Question: I have a windows.bat file which is actually my custom installer. When everything is installed i finally need to create one desktop shortcut icon, which has icon, and link to execute my Java jar. I successfully made one but its using VBS, what i am trying to do now is avoid using VBS but do it completely using BATCH file only. But how do i make this following in BATCH file?
Example:

1) Create an empty file vbs.vbs and paste this code to desktop
'''
set WshShell = WScript.CreateObject("WScript.Shell" )
strDesktop = WshShell.SpecialFolders("AllUsersDesktop" )
set oShellLink = WshShell.CreateShortcut(strDesktop & "\StackOverflow shortcut.lnk")
oShellLink.TargetPath = "c:pplication folderpplication.exe"
oShellLink.WindowStyle = 1
oShellLink.IconLocation = "c:pplication folderpplication.ico"
oShellLink.Description = "Shortcut Script"
oShellLink.WorkingDirectory = "c:pplication folder"
oShellLink.Save
'''
2) Double click the the vbs.vbs file and instantly it creates a shortcut file
in the desktop tested in Windows XP works
But how do i skip the VBS process and do it completely from my BATCH script?
(Is there any way using 'RUNDLL32.EXE APPWIZ.CPL,NewLinkHere (Dest)')
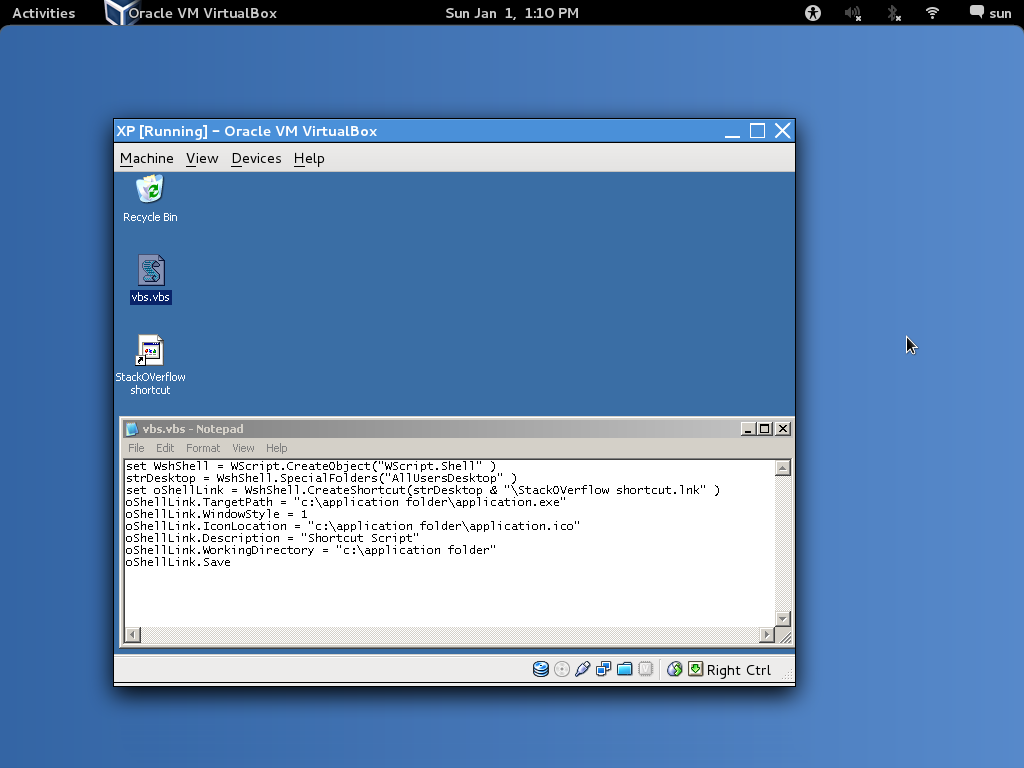
Answer: This was asked and answered before here:
<URL>
One of the provided answers (not the accepted one) has this link:
<URL>
The relevant script is:
'''
@echo off & setlocal
::For Windows NT 4.0 users only!!!
::Creates LNK and PIF files from the command line.
::Author: Walter Zackery
if not %1[==[ if exist %1 goto start
echo You must pass the path of a file or folder to the
echo batch file as a shortcut target.
if not %1[==[ echo %1 is not an existing file or folder
(pause & endlocal & goto:eof)
:start
(set hkey=HKEY_CURRENT_USER\Software\Microsoft\Windows)
(set hkey=%hkey%\CurrentVersion\Explorer\Shell Folders)
(set inf=rundll32 setupapi,InstallHinfSection DefaultInstall)
start/w regedit /e %temp%\#57#.tmp "%hkey%"
for /f "tokens=*" %%? in (
'dir/b/a %1? 2^>nul') do (set name=%%~nx?)
for /f "tokens=2* delims==" %%? in (
'findstr/b /i """desktop"""= %temp%\#57#.tmp') do (set d=%%?)
for /f "tokens=2* delims==" %%? in (
'findstr/b /i """programs"""= %temp%\#57#.tmp') do (set p=%%?)
(set d=%d:\=\%) & (set p=%p:\=\%)
if not %2[==[ if exist %~fs2
ul (set d=%~fs2)
if not %2[==[ if exist %~fs2nul (set d=%~fs2)
set x=if exist %2
ul
if not %2[==[ if not %d%==%2 %x% if "%~p2"=="" set d=%2
echo %d%|find ":" >nul||(set d=%d%\)
(set file=""""""%1"""""")
for /f "tokens=1 delims=:" %%? in ("%file:"=%") do set drive=%%?
(set progman=setup.ini, progman.groups,,)
echo > %temp%\#k#.inf [version]
echo >>%temp%\#k#.inf signature=$chicago$
echo >>%temp%\#k#.inf [DefaultInstall]
echo >>%temp%\#k#.inf UpdateInis=Addlink
echo >>%temp%\#k#.inf [Addlink]
echo >>%temp%\#k#.inf %progman% ""group200="}new{"""
echo >>%temp%\#k#.inf setup.ini, group200,, """%name%"",%file%
start/w %inf% 132 %temp%\#k#.inf
del %temp%\#k#.inf %temp%\#57#.tmp
move %p%"}new{\*.*" %d% >nul 2>&1
rd %p%\}new{ 2>nul
move %p%\}new{.lnk %d%"drive %drive%.lnk" >nul 2>&1
endlocal
'''
Not sure if that will fly all the way into Win7 and 8